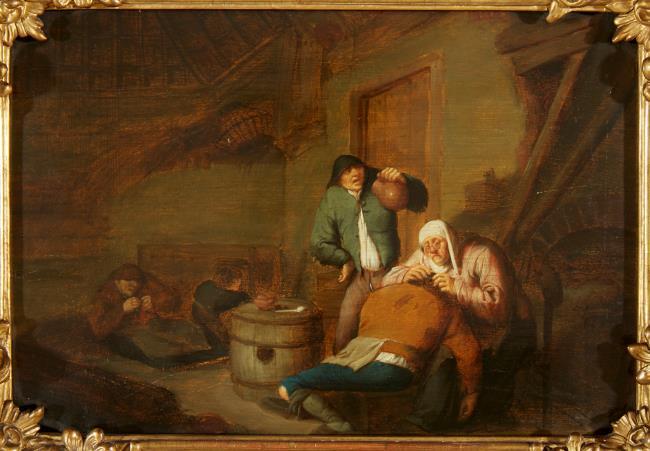
Title: Luizende boeren in een interieur; allegorie op het Gezicht
Artist: manner of/after Adriaen van Ostade Bron: Ellis Dullaart (2015-09) copy after no longer known example, reported in the collection of Archduke Leopold Wilhelm, 1659
Latest date: 1640
Genre: painting
Keywords: genre, allegory, sight, company of peasants, delousing, drinking, fire pot, pipe